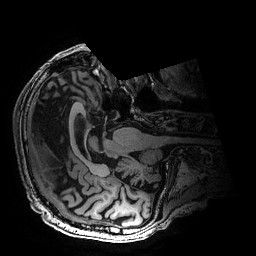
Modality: T1w
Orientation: axial
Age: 67
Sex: male
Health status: healthy
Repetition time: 2.53 s
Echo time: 0.0034 s